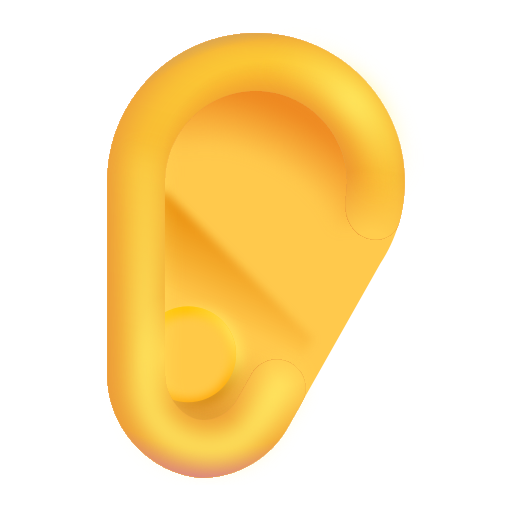
ear color default